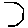
Label: hexagon